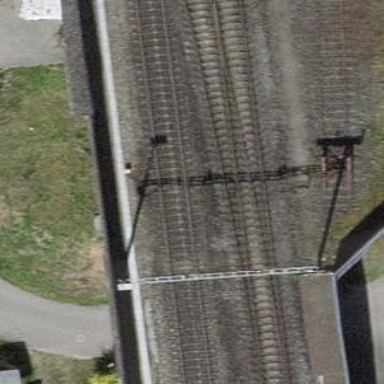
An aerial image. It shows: Bridge over electrified railway with contact lines.